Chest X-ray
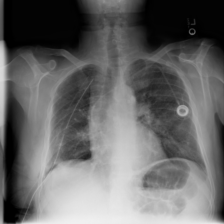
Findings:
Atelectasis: negative
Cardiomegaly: negative
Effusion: negative
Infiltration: negative
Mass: negative
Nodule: negative
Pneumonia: negative
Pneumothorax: negative
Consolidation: negative
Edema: negative
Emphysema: negative
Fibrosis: negative
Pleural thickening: negative
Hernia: negative